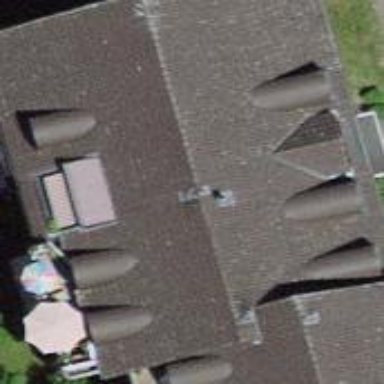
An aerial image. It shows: Gabled roof on building that houses apartments.